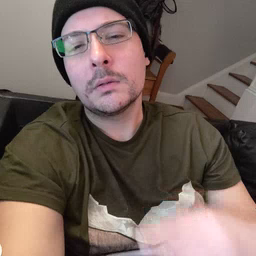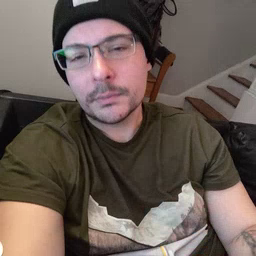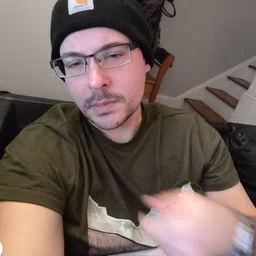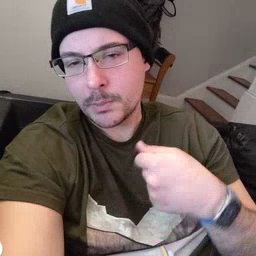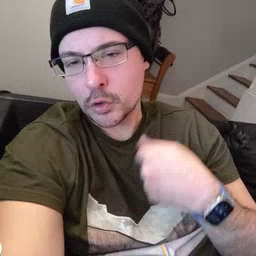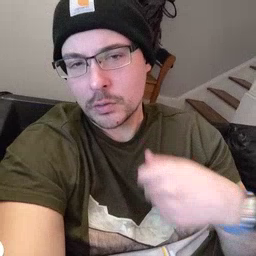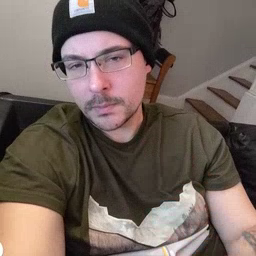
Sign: zipper